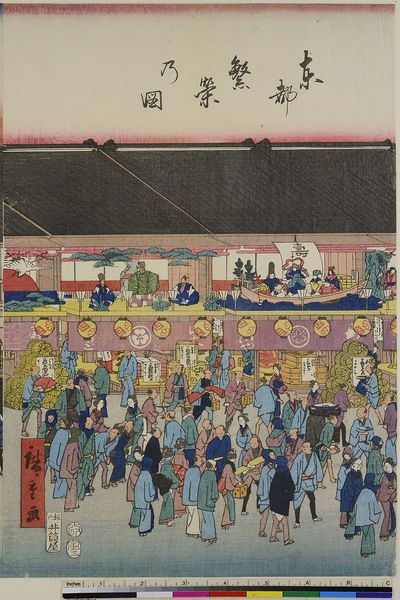
Titel: Das Ichimura-Theater, aus der Serie: Bilder des Wohlstands der Osthauptstadt
Künstler: Utagawa Hiroshige
Standort: Hamburg
Institution: Museum für Kunst und Gewerbe Hamburg
Schlagwörter: theater, holzschnitt, druckgraphik, druckgrafik, leben, zeit, farbholzschnitt, edo, reproduktionen, druckerzeugnisse, straßen, plätze, theateraufführung, ukiyo